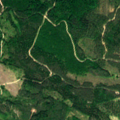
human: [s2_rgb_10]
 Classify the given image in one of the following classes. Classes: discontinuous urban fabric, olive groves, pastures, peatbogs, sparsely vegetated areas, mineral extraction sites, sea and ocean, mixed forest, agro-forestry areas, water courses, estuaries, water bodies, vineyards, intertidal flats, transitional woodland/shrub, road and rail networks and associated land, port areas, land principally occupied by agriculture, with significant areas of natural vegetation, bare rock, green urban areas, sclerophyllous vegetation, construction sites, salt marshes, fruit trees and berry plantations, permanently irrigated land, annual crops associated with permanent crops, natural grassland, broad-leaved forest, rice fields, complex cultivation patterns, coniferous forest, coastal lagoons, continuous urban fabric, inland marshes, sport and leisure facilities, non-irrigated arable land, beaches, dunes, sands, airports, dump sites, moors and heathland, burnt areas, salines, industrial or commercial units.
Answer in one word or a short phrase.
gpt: coniferous forest, mixed forest, transitional woodland/shrub